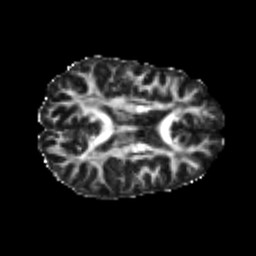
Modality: FA
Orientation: axial
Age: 21
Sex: female
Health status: healthy
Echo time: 0.074 s